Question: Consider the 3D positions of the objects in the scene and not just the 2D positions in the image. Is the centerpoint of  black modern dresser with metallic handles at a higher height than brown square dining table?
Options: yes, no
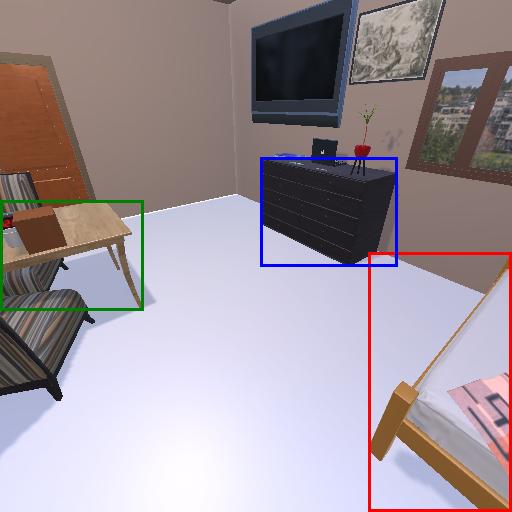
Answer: yes